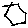
Label: hexagon